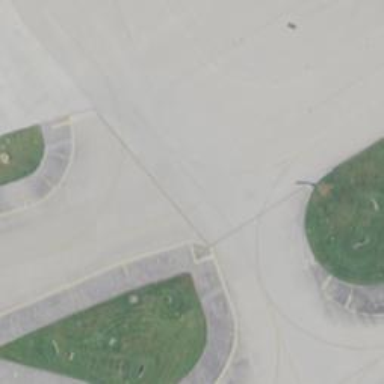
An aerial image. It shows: Image of taxiway at airport.